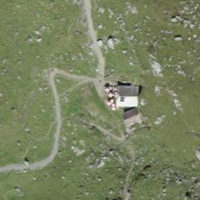
EUNIS habitat code: 23
Species observed at this site:
Veronica chamaedrys